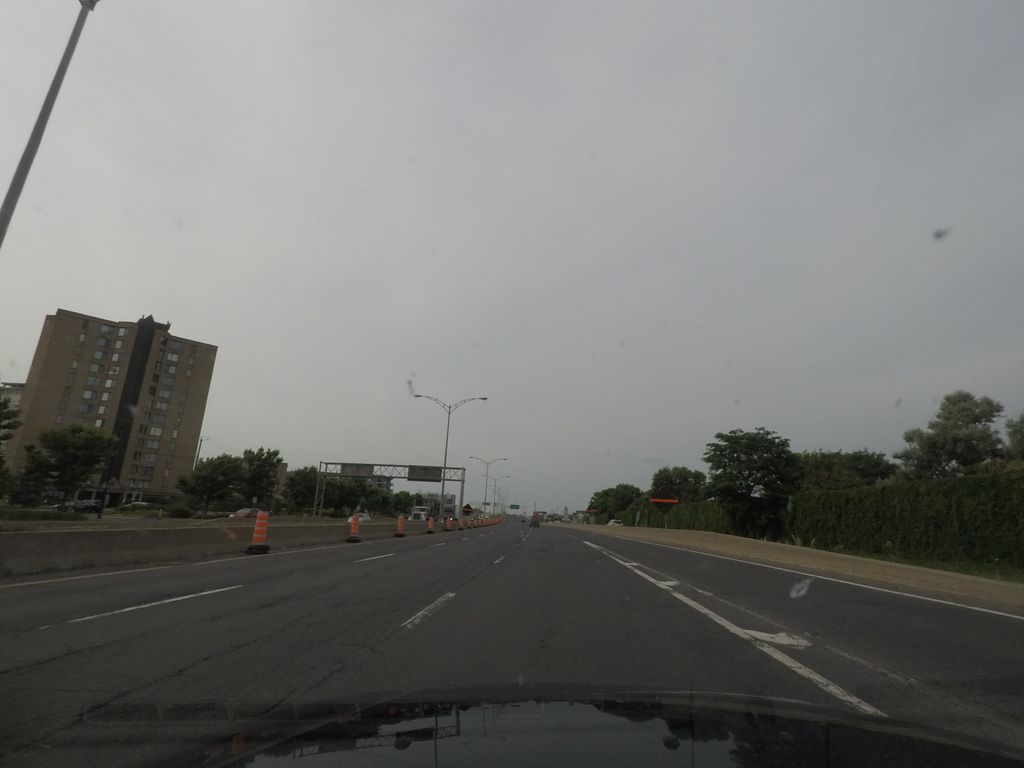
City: montreal